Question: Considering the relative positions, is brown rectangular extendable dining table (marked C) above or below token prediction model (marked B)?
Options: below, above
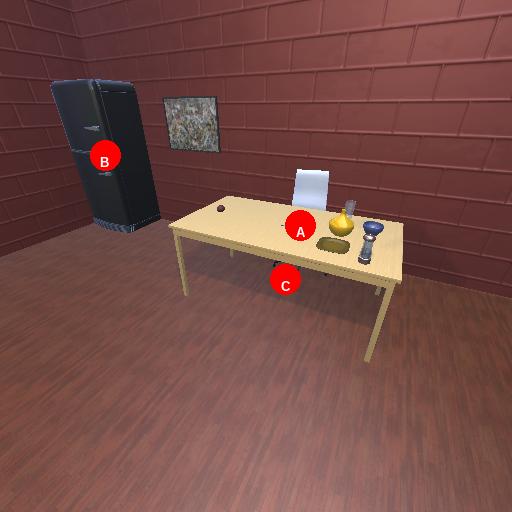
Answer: below